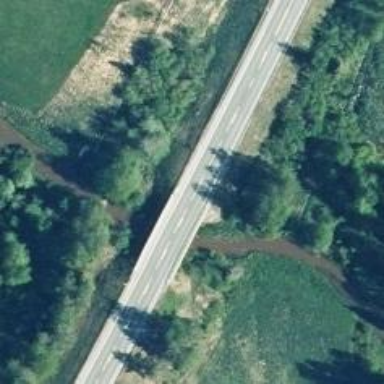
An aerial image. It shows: Trunk highway bridge with asphalt surface.